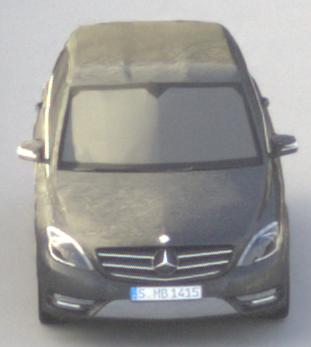
Make: Mercedes-Benz
Model: B 180 BlueEFFICIENCY
Detailed model: B-Class (246)
Model produced from: 2011/11
Model produced until: 2012/10
Doors: 5
Color: gray
Road condition: dry road
Daytime: morning or afternoon
Contrast: medium contrast